Field crop: maize
Growth stage: 2
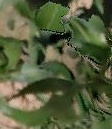
Species: maize